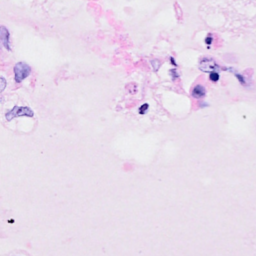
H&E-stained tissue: Breast